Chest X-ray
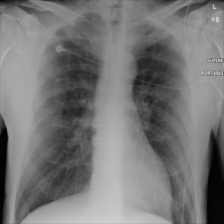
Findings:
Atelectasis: negative
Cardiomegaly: negative
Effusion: negative
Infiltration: negative
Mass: negative
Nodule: positive
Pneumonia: negative
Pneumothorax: negative
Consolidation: negative
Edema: negative
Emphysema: negative
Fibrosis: negative
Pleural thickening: negative
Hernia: negative